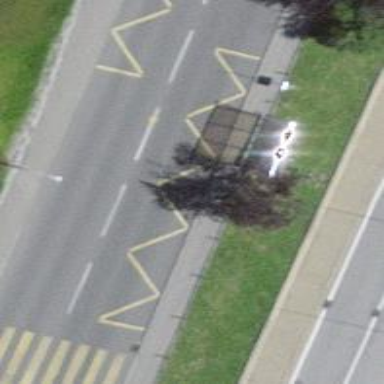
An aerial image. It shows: Bus stop with shelter. It is platform for public transport.